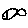
Label: fish